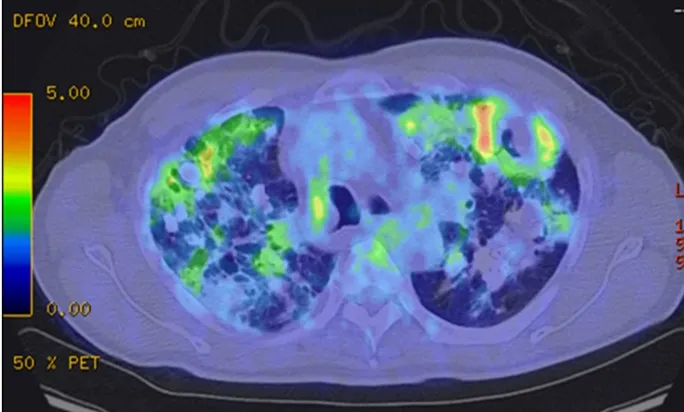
18F-FDG PET/CT showed varying degrees of FDG uptake in non-calcified areas of several nodes.
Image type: radiology (pet)